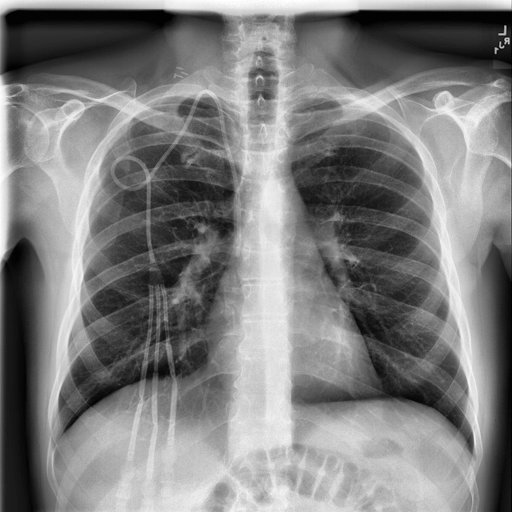
Finding: NORMAL